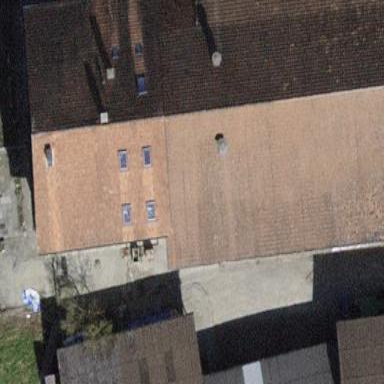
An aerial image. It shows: Building with tiled roof.